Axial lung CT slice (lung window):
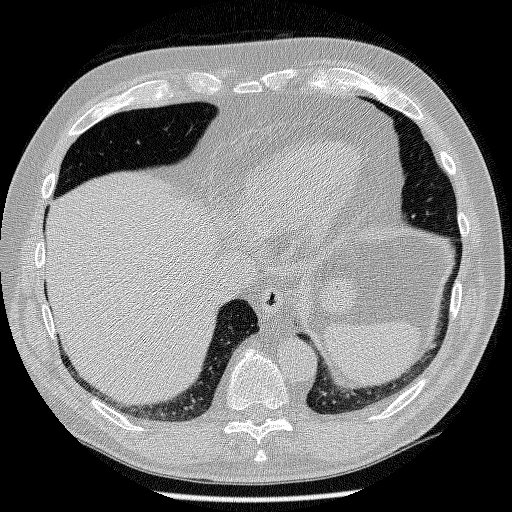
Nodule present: yes
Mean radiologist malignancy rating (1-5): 2.667